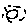
Label: sun